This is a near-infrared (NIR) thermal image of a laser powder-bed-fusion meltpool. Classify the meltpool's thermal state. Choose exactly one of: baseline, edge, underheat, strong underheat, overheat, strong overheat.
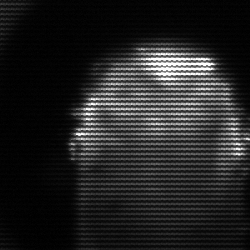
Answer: baseline